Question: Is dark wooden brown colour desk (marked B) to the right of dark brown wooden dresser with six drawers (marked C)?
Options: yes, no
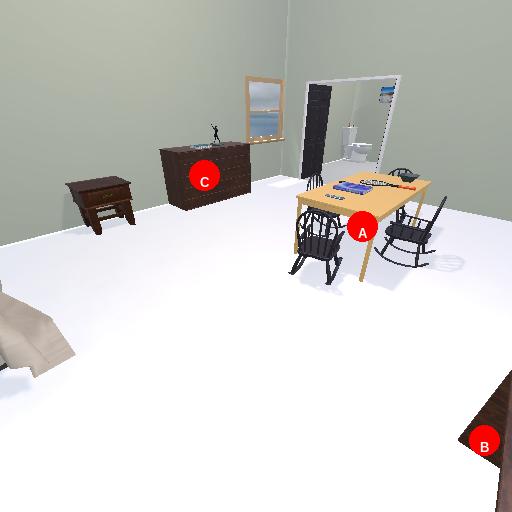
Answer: yes